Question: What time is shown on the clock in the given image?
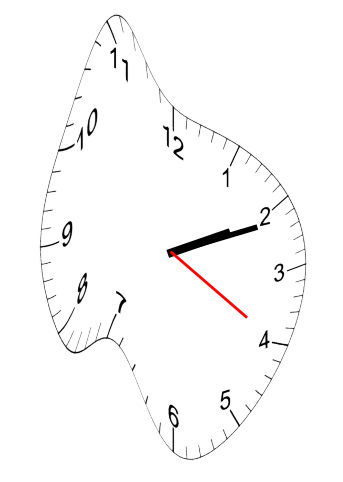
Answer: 02:11:20